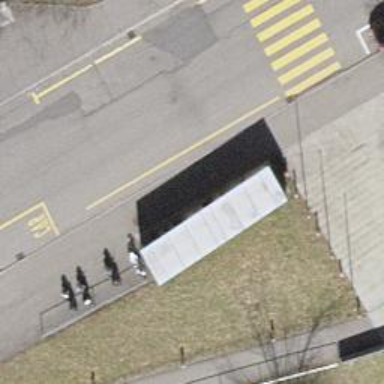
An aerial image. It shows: Bicycle parking facility.